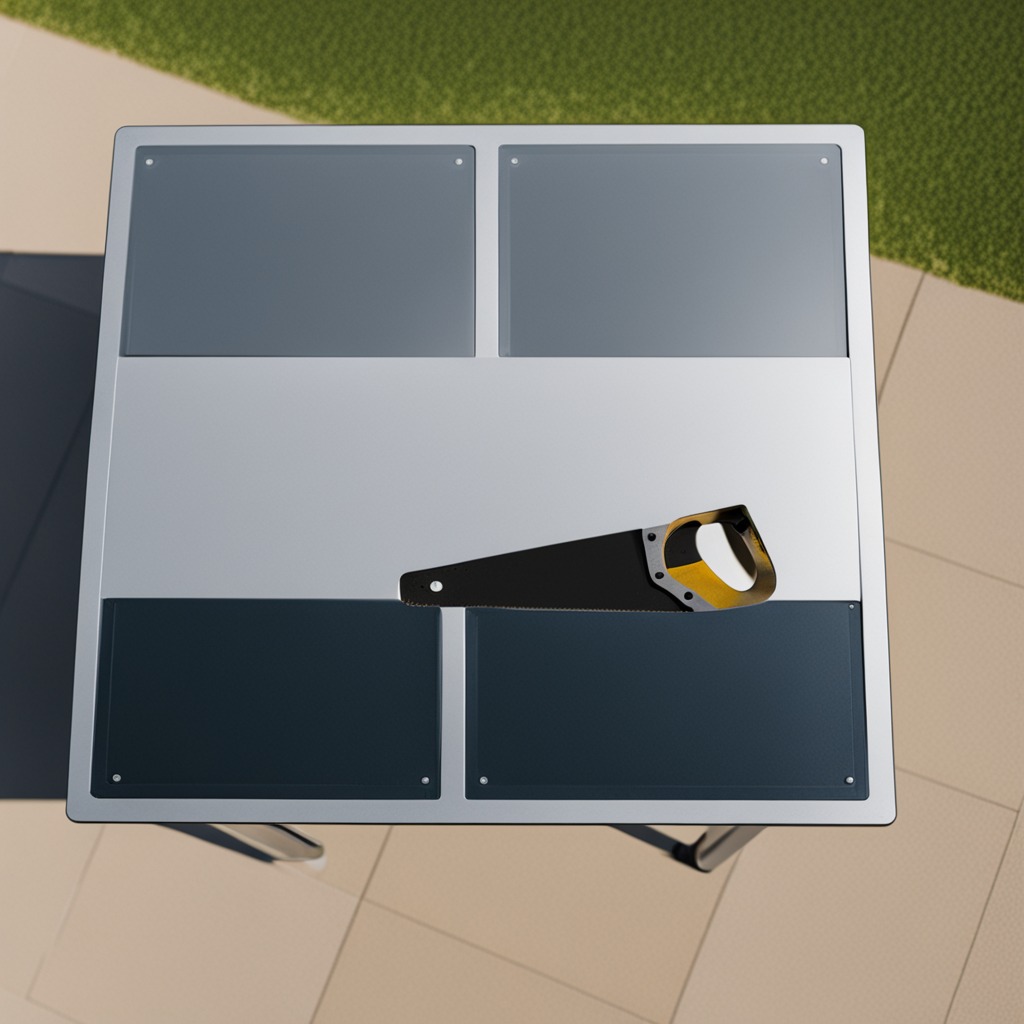
A handheld metal saw lies on the table.